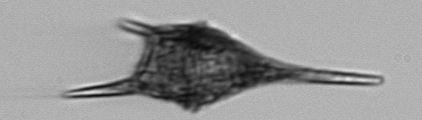
Label: Tripos_lineatus